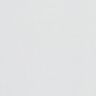
Metastatic tissue present: no